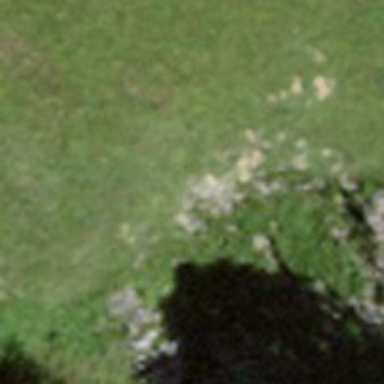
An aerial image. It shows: Natural cliff.